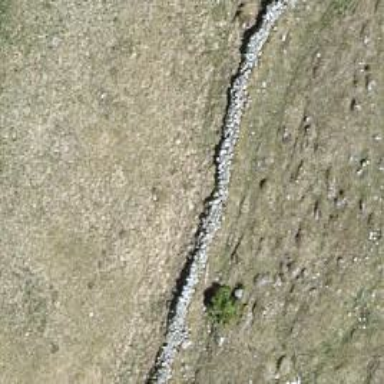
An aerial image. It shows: Wall barrier.